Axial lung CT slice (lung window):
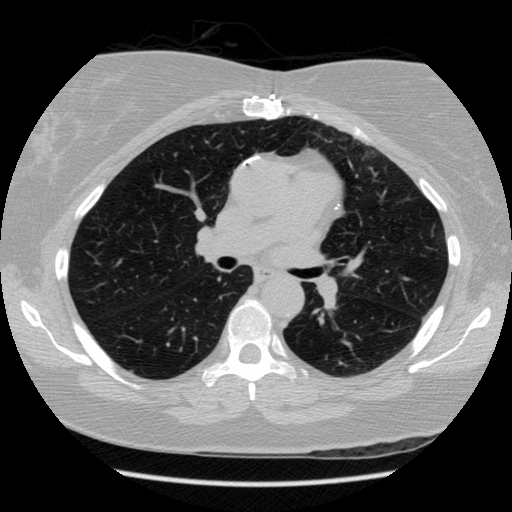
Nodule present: no